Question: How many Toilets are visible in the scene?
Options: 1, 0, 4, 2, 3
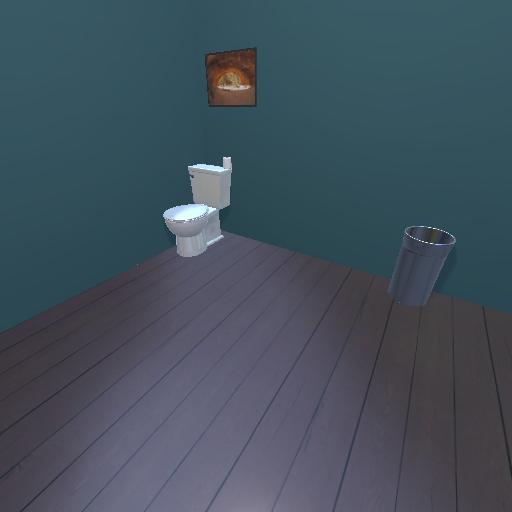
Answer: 1